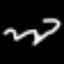
Label: squiggle